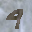
Label: 9